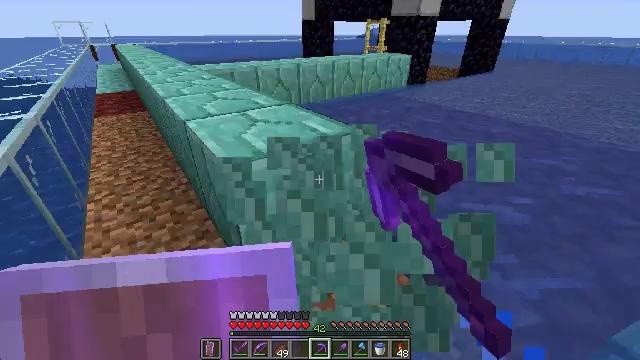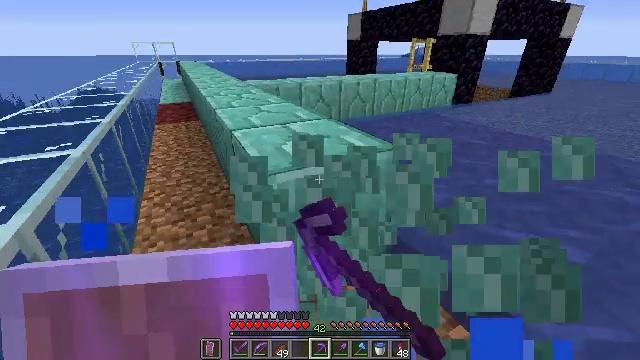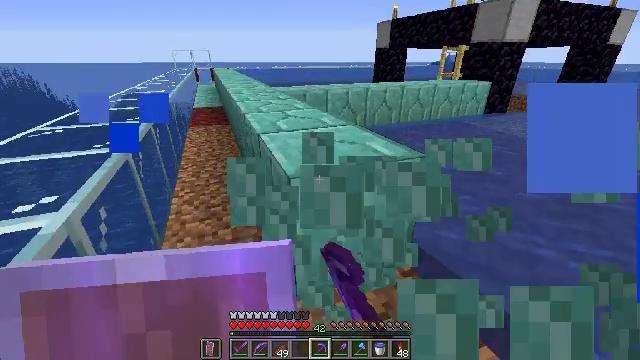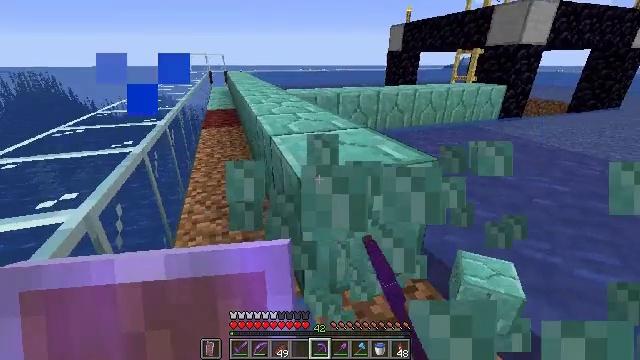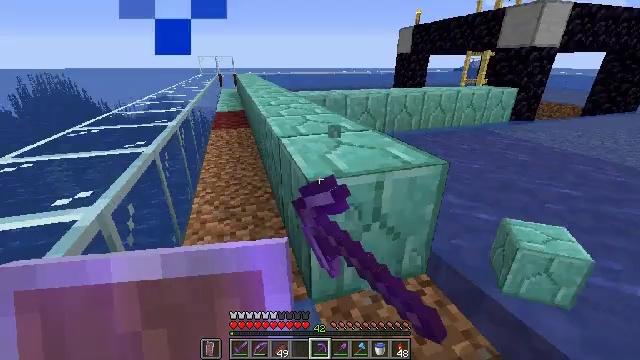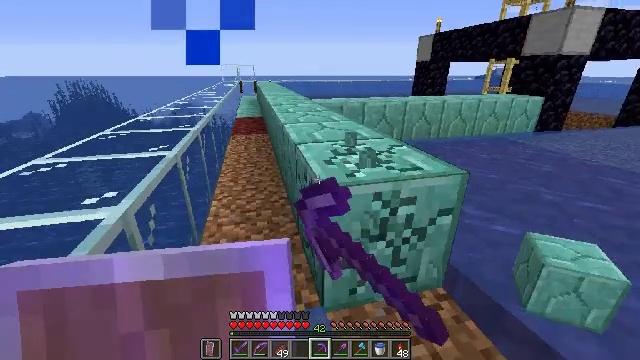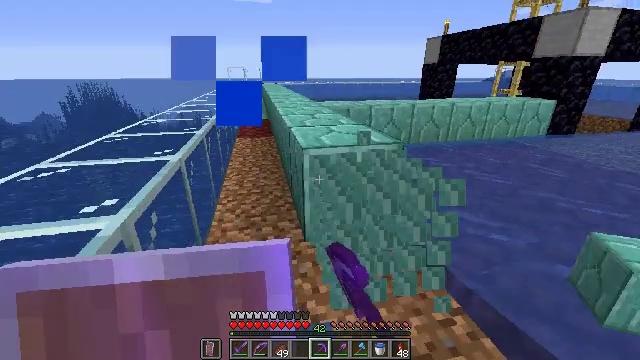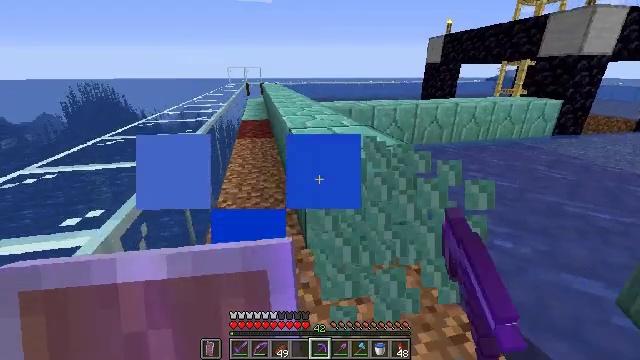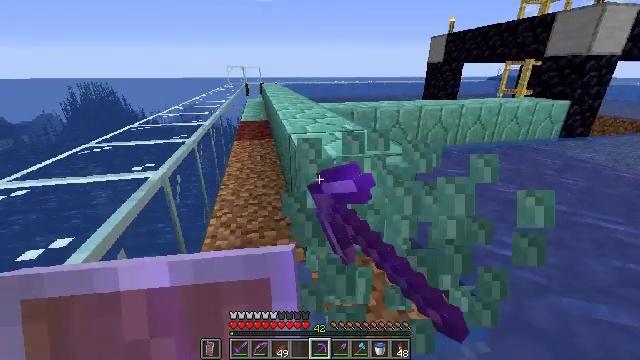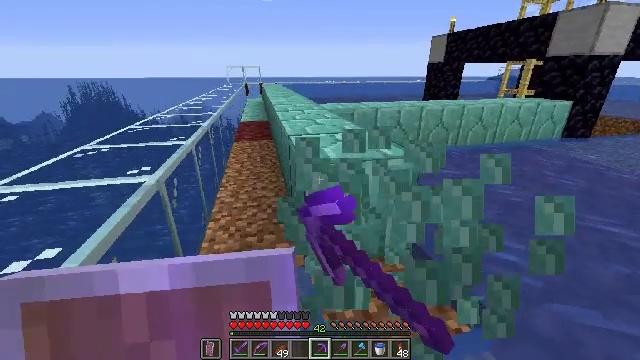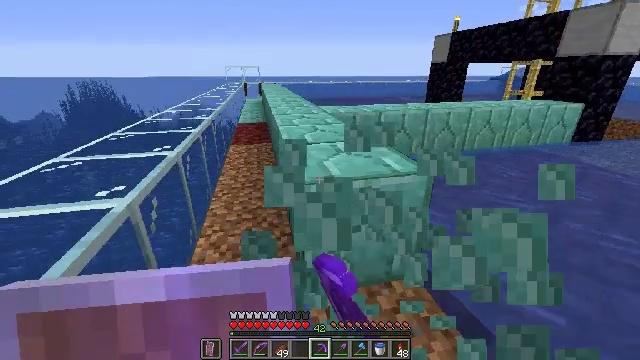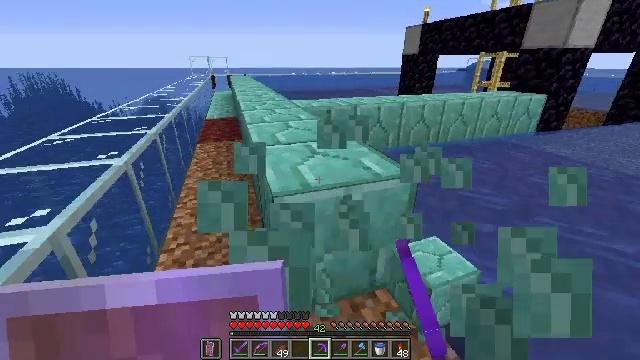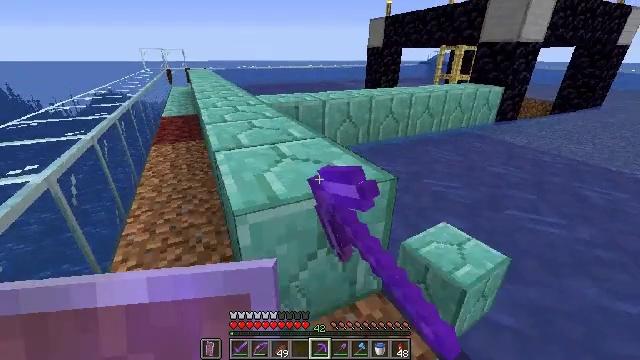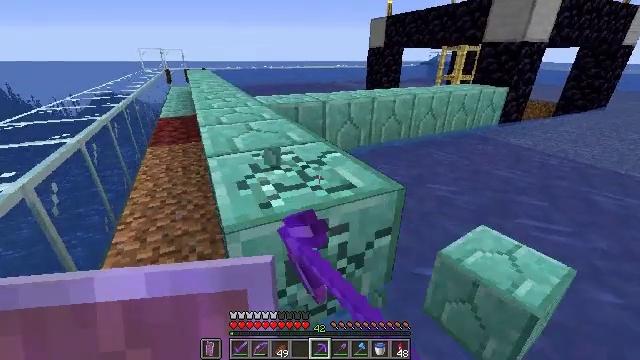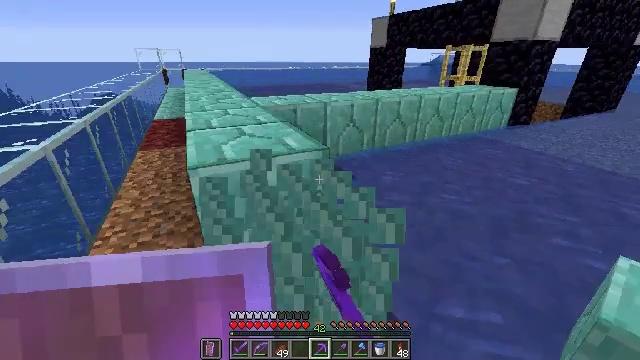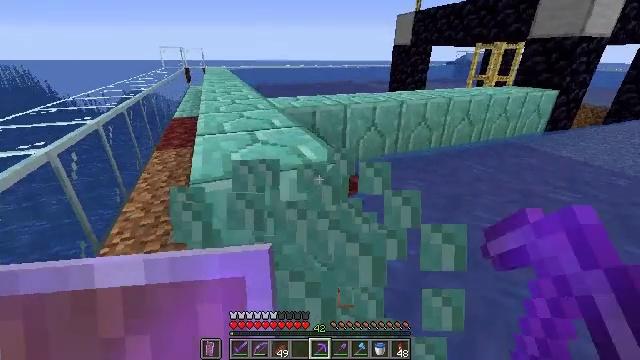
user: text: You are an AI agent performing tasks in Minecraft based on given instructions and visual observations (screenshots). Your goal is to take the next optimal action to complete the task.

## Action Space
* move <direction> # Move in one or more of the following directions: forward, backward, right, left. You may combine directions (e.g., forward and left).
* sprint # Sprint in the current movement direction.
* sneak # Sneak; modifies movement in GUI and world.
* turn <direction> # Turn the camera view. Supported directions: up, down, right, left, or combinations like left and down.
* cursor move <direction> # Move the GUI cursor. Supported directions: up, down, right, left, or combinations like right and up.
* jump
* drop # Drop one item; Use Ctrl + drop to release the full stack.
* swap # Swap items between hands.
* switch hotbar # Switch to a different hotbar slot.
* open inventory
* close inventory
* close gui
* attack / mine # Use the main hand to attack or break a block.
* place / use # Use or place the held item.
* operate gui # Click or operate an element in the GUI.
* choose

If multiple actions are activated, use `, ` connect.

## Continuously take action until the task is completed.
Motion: motion action
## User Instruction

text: Retrieve prismarine bricks from the structure.
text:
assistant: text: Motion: turn left and up, attack / mine
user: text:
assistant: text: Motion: turn left and up, attack / mine
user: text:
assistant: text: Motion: turn left, attack / mine
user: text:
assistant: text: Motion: turn left, attack / mine
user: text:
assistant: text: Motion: turn left and up, attack / mine
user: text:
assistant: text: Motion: move forward, turn left, attack / mine
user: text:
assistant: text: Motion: move forward, attack / mine
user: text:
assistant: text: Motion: move forward, attack / mine
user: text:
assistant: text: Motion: move forward, attack / mine
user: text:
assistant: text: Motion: move forward, attack / mine
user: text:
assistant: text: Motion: move forward, turn right and down, attack / mine
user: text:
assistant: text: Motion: move forward, turn right and down, attack / mine
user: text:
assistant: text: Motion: move forward, attack / mine
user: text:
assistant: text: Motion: move forward, attack / mine
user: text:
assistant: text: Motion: move forward, turn left, attack / mine
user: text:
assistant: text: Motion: move forward, turn left, attack / mine
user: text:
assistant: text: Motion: move forward, turn left and up, attack / mine
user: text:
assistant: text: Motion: move forward, turn left, attack / mine
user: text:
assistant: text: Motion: move forward, attack / mine
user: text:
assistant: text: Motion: move forward, attack / mine
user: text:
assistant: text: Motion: move forward, turn left, attack / mine
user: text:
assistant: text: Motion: move forward, attack / mine
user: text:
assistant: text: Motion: move forward, turn left, attack / mine
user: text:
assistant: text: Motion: move forward, attack / mine
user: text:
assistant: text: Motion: attack / mine
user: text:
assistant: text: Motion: attack / mine
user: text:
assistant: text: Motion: attack / mine
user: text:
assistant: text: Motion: no_op
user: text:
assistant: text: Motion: no_op
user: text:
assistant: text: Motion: move back